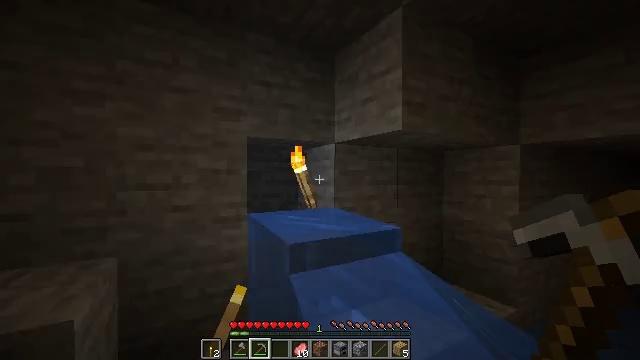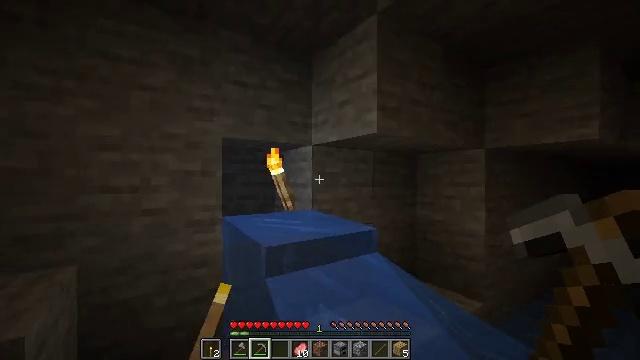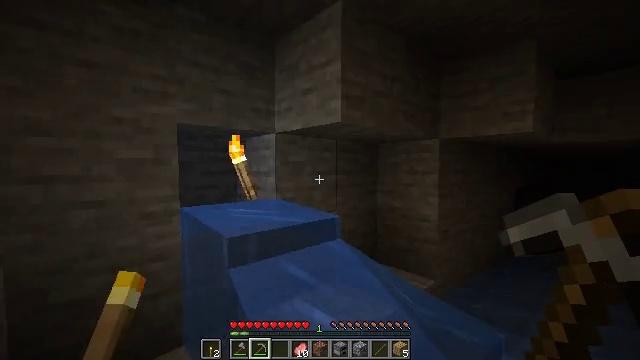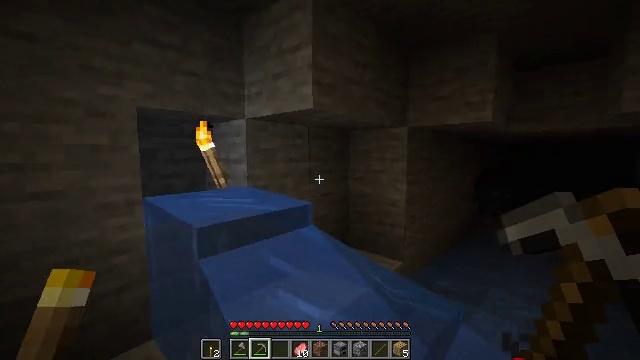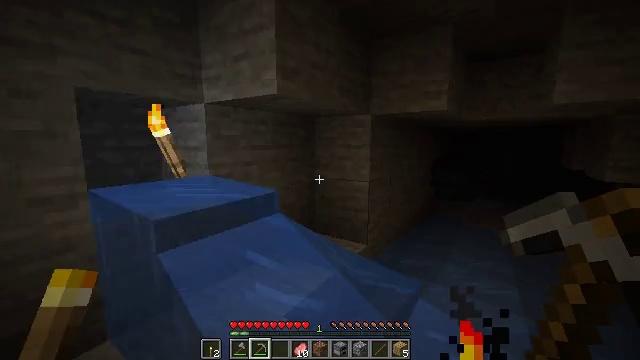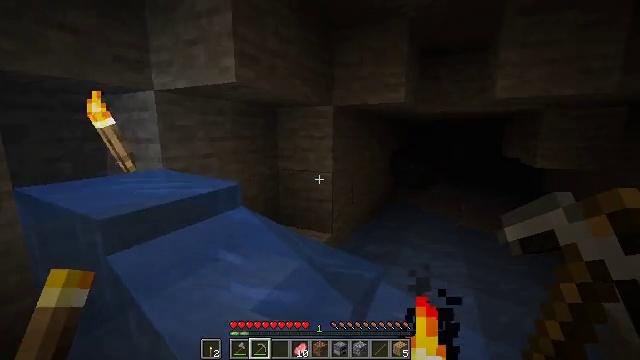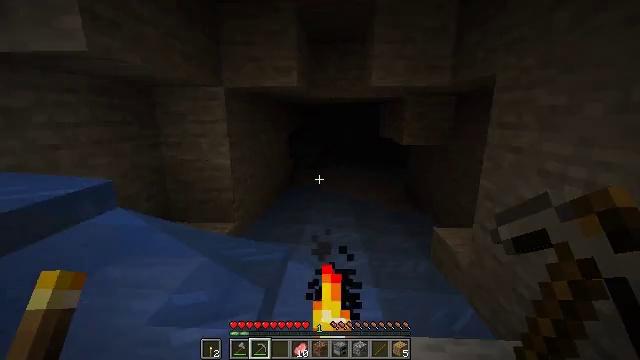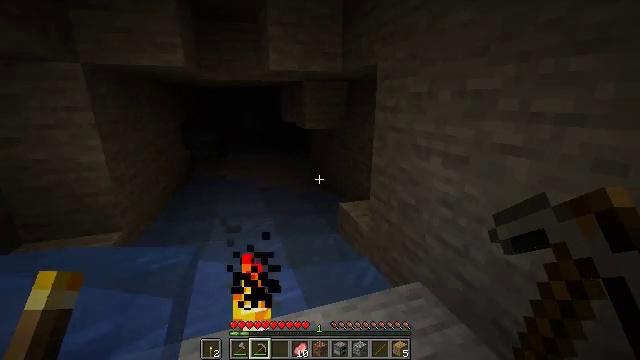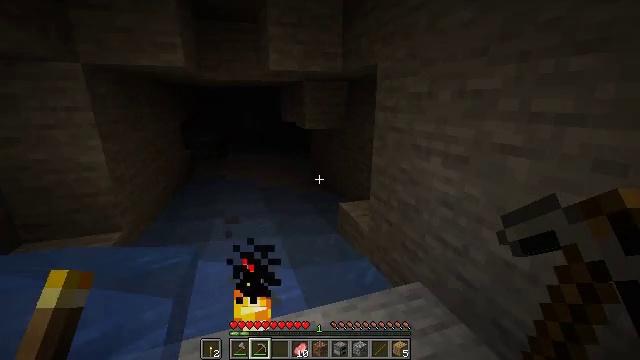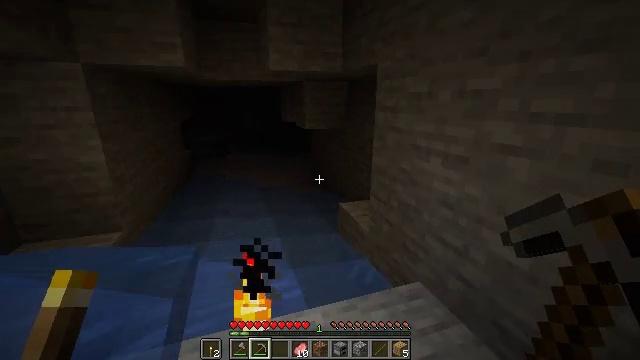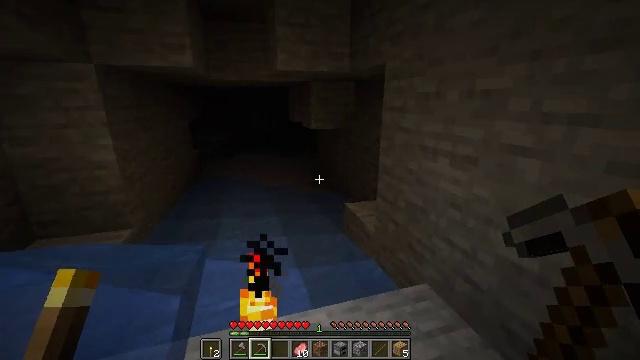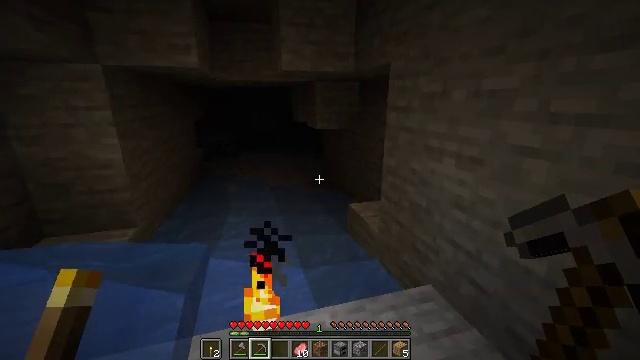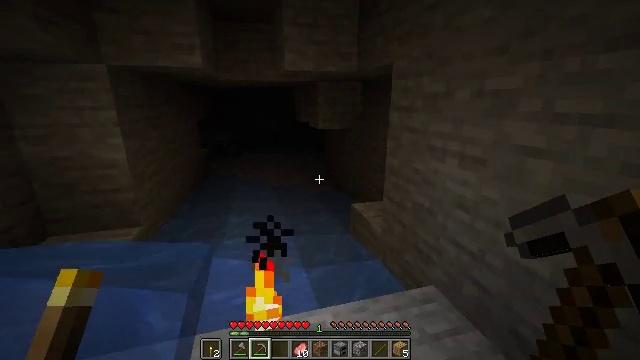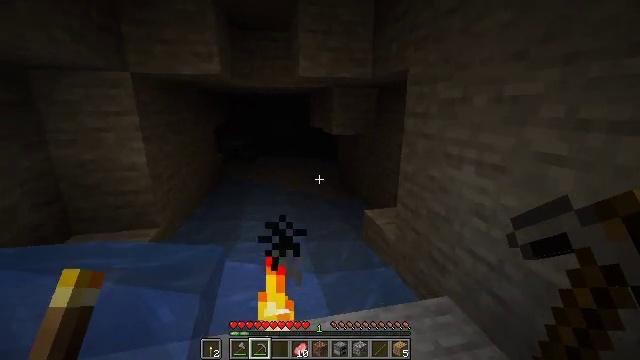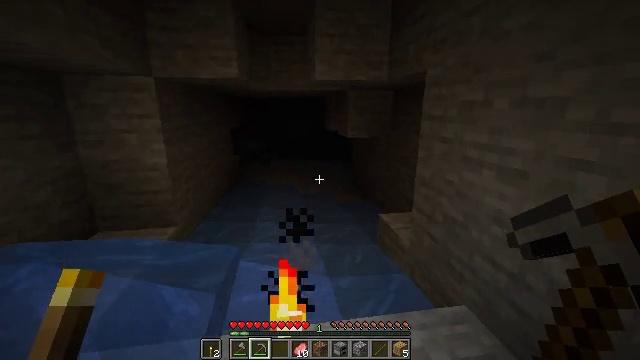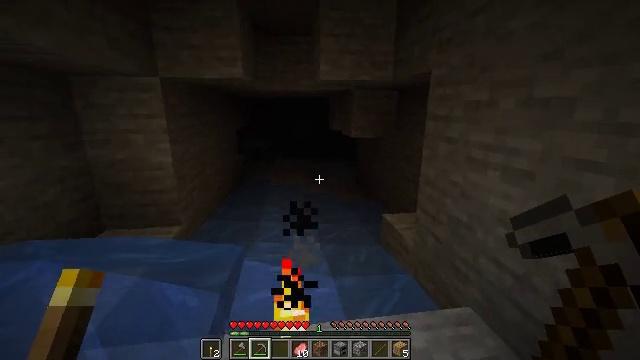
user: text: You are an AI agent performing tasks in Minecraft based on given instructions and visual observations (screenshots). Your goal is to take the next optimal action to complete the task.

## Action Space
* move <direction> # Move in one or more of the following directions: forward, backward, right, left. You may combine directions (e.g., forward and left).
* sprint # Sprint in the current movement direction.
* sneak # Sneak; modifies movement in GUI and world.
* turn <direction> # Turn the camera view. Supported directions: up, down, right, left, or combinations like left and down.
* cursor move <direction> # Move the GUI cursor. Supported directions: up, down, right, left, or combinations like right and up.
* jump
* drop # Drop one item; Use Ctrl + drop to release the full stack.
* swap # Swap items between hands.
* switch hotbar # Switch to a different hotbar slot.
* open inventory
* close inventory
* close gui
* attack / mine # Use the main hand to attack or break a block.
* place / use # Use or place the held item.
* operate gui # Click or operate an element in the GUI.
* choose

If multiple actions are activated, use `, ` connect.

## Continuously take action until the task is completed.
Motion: motion action
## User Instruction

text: Destroy the wall torch to gather it.
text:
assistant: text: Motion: turn right
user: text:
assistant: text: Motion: turn right and down
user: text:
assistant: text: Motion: turn right and down
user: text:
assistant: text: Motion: turn right and down
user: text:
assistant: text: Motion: turn right and down
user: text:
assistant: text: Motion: turn right and down
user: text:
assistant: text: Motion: turn right and down
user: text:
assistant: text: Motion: no_op
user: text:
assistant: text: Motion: no_op
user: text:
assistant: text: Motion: turn left
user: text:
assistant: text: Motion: no_op
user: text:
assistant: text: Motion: no_op
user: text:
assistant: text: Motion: turn left and up
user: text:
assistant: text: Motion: turn left
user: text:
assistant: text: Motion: no_op
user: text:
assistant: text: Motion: turn left and up
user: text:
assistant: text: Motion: turn left and up
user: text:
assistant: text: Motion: no_op
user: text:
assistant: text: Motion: no_op
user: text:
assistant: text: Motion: no_op
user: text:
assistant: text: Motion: no_op
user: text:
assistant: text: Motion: move left, turn left
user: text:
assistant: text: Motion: move left, turn left
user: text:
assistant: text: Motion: move forward and move left, turn left and up
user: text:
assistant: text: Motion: move forward and move left, turn left
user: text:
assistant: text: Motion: move forward and move left
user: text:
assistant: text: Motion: move forward and move left, turn left
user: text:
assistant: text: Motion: move forward
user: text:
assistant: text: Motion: turn left
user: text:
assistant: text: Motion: no_op